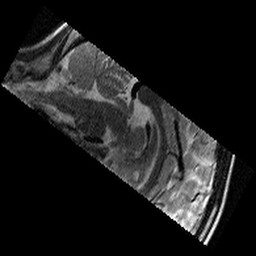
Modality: T2w
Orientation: sagittal
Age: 9
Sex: male
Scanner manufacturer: siemens
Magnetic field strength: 3 T
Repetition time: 9.23 s
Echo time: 0.067 s